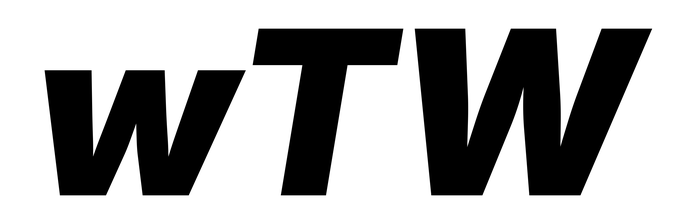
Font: Inter-Italic_Black_Italic